Question: The figure describes the ball exchange problem. The white ball can exchange positions with the adjacent colored balls in the 4-neighborhood. The target state is that all balls are arranged in the order of red, blue, green, and yellow from the upper left corner in the order of rows first and columns. How many exchanges are needed?
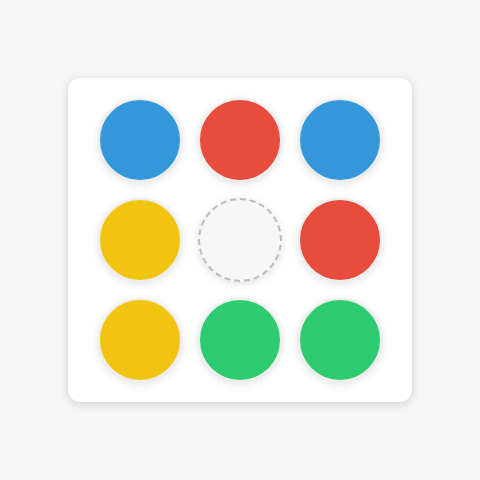
Answer: 10